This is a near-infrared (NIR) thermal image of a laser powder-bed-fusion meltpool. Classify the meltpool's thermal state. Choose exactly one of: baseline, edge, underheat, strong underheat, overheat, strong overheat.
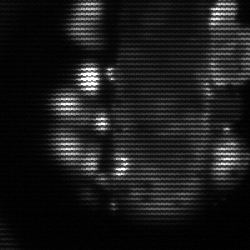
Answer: strong underheat